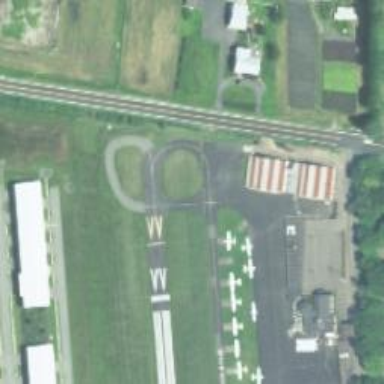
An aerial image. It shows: View of taxiway at the airport.